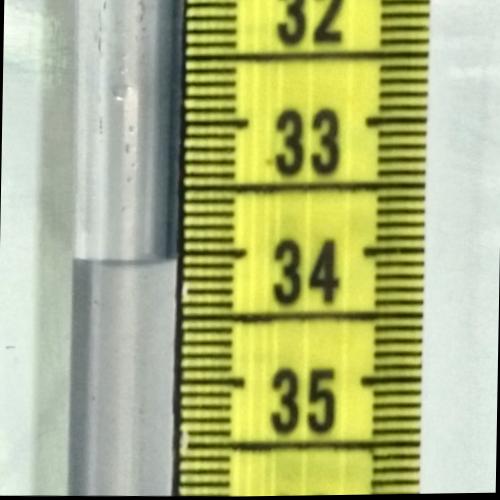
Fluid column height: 34.1 cm